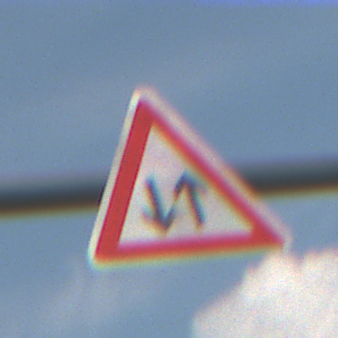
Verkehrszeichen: Gegenverkehr
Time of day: MorningAfternoon
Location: Outdoor (Nature)
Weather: PartlyCloudy
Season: NotSpecified
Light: Natural